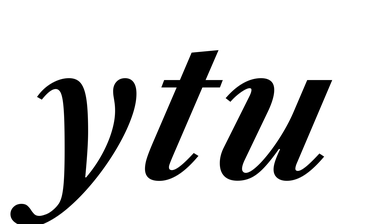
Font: LibreCaslonText-Italic_SemiBold_Italic